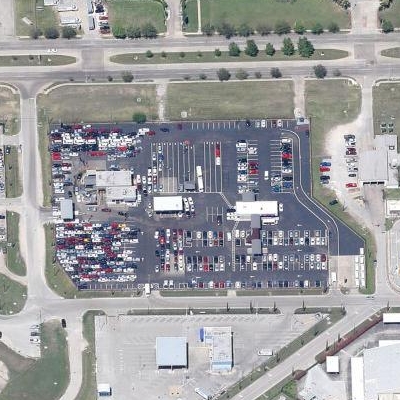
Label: Parking